Interaction volume radius: 5 \u00c5
Interaction volume height: 15 \u00c5
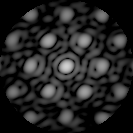
Disorder parameter: 0.2691